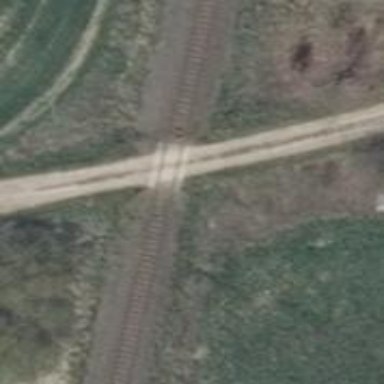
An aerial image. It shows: Crossing for the railway.